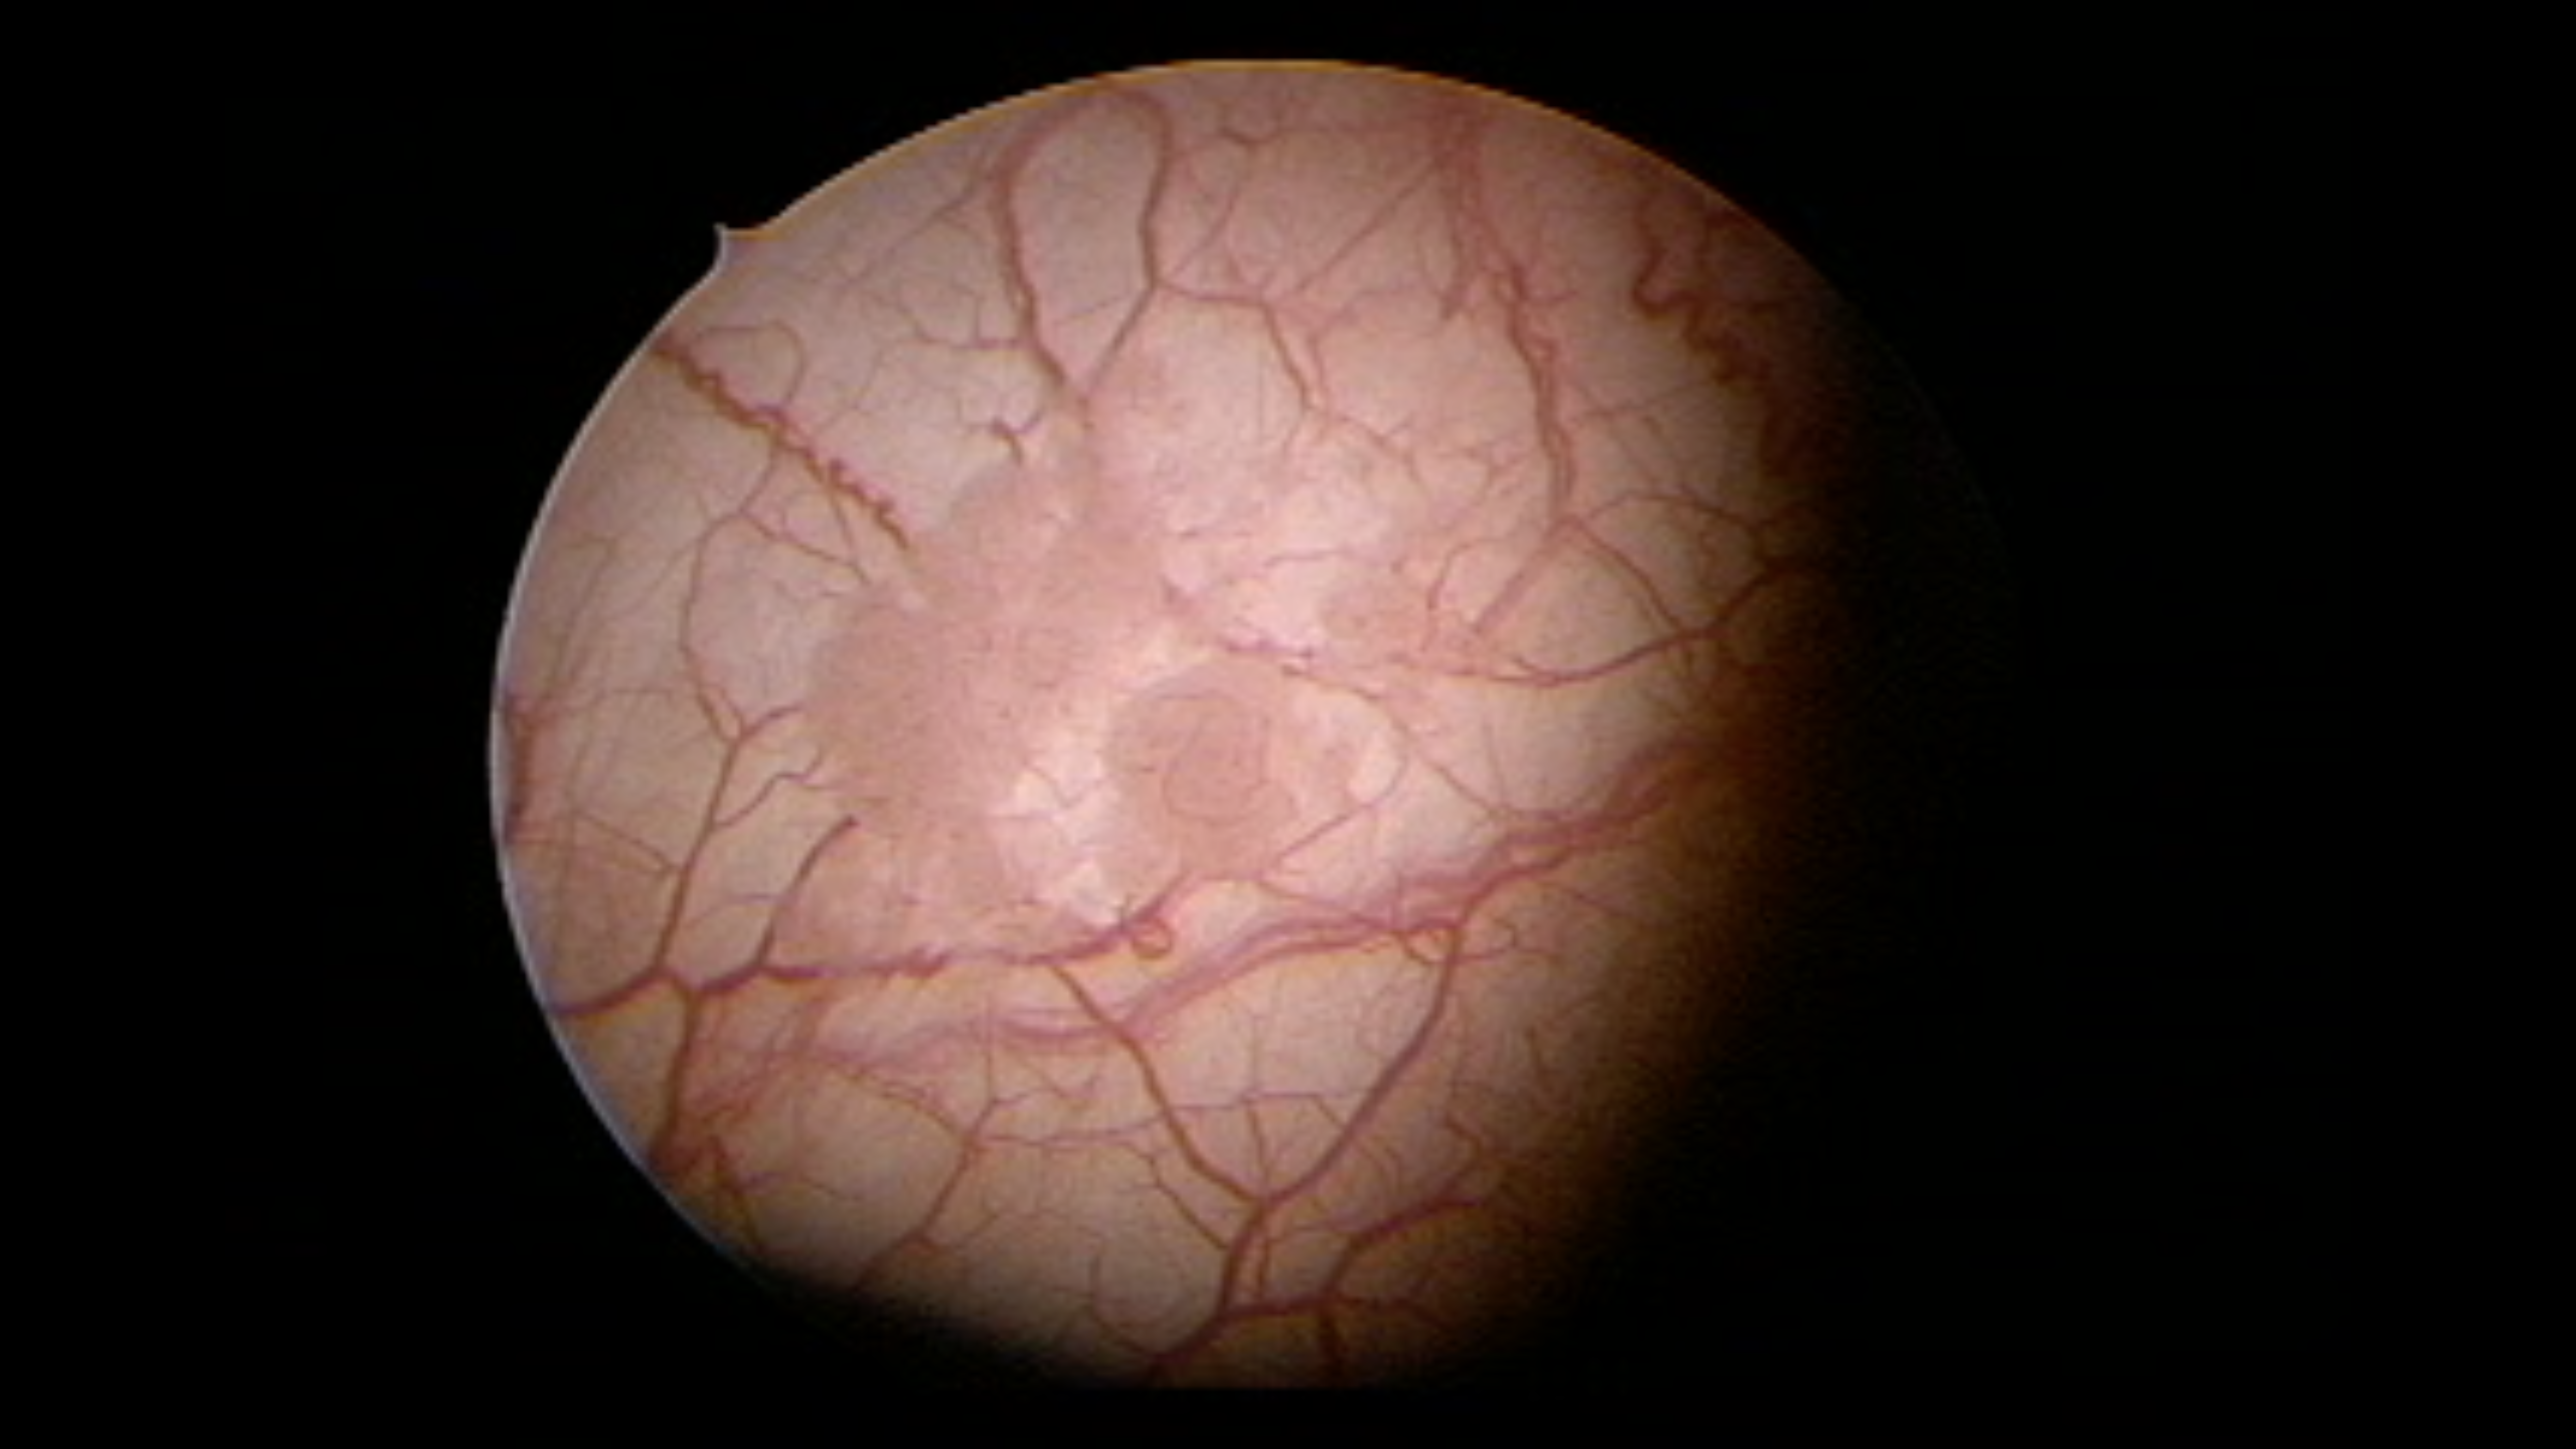
Modality: WLC
Class: Malignant
Subclass: LowGradePapillary
Lesion: L1
Stage: Ta
Morphology: Papillary
Bladder cancer association: Yes